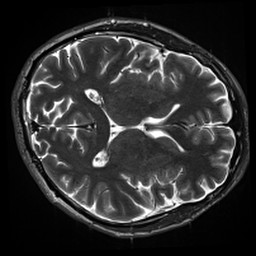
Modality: inplaneT2
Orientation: axial
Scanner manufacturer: siemens
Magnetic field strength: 3 T
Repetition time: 11 s
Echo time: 0.059 s